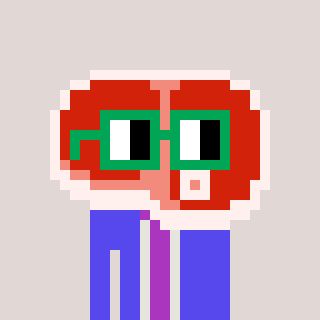
a pixel art character with square green glasses, a steak-shaped head and a computerblue-colored body on a warm background